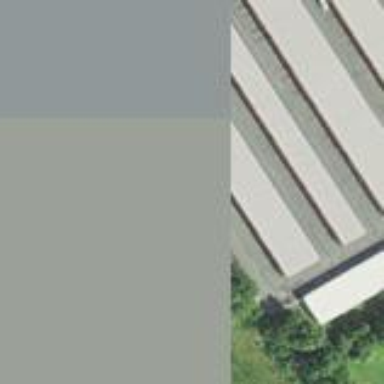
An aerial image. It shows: Warehouse.